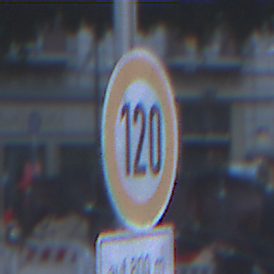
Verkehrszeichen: Geschwindigkeit120
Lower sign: LaengeEinerStrecke5
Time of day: SunriseSunset
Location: Outdoor (Urban)
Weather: PartlyCloudy
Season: NotSpecified
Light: Natural